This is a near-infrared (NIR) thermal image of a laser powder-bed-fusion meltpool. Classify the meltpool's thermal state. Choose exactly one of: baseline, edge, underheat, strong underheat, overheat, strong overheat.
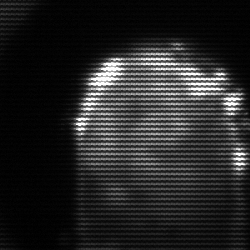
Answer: baseline